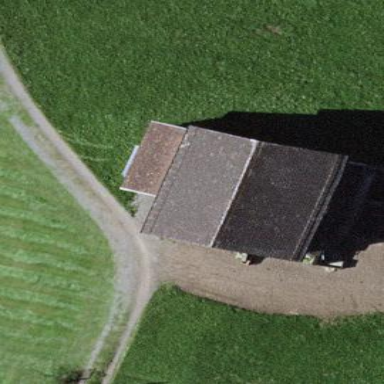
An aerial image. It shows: Barn.